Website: macys
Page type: billing-address
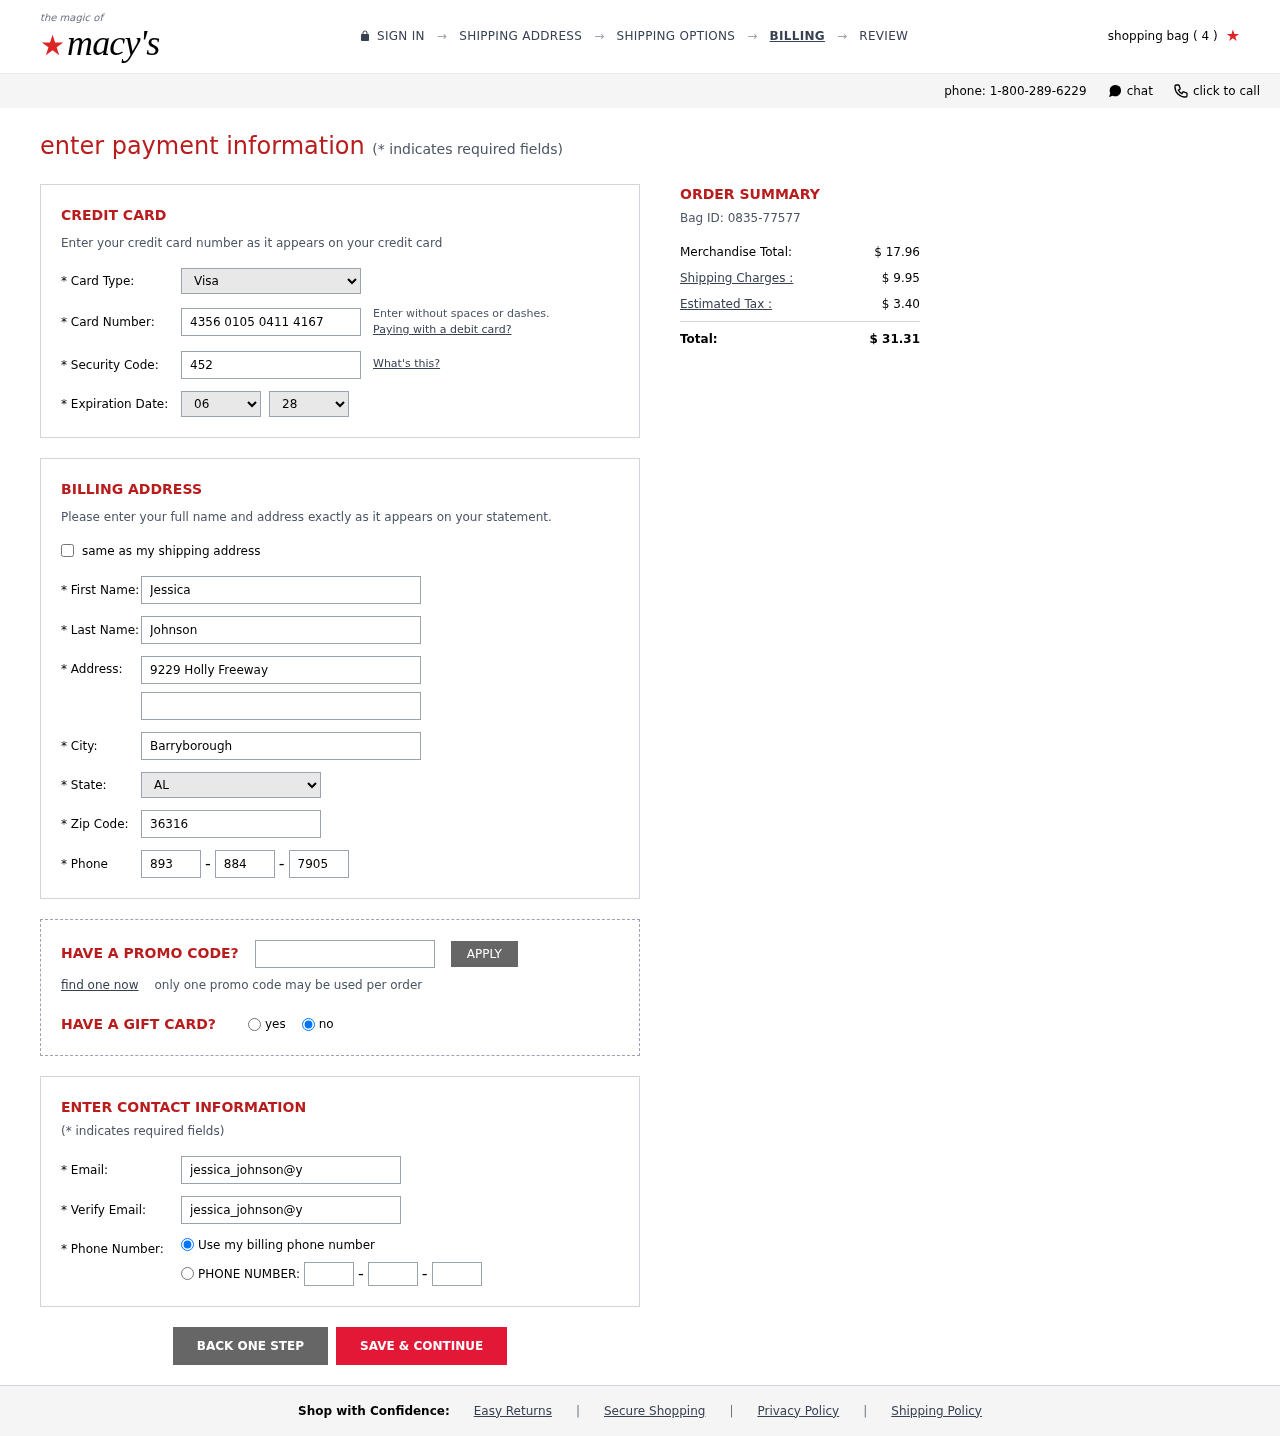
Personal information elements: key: PII_CARD_CVV
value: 452
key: PII_CARD_EXPIRY_MONTH
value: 06
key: PII_CARD_EXPIRY_YEAR
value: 28
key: PII_CARD_NUMBER
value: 4356 0105 0411 4167
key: PII_CARD_TYPE
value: Visa
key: PII_CITY
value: Barryborough
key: PII_EMAIL
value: jessica_johnson@yahoo.com
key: PII_FIRSTNAME
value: Jessica
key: PII_LASTNAME
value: Johnson
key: PII_PHONE_AREA
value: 893
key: PII_PHONE_PREFIX
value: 884
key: PII_PHONE_SUFFIX
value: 7905
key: PII_POSTCODE
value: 36316
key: PII_STATE_ABBR
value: AL
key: PII_STREET
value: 9229 Holly Freeway
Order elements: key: ORDER_NUM_ITEMS
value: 4
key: ORDER_ID
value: Bag ID: 0835-77577
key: ORDER_SUBTOTAL
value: $ 17.96
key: ORDER_SHIPPING_COST
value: $ 9.95
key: ORDER_TAX
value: $ 3.40
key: ORDER_TOTAL
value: $ 31.31